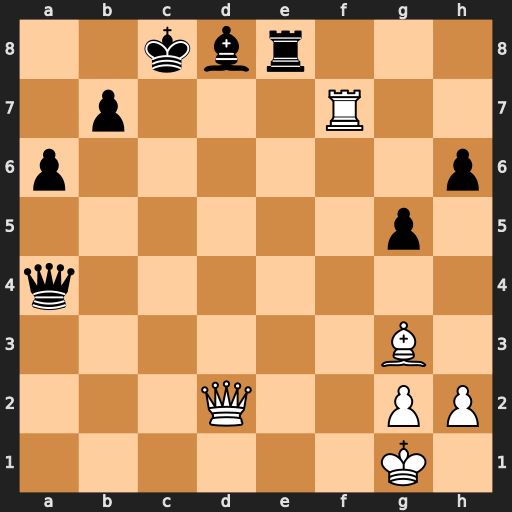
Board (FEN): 2kbr3/1p3R2/p6p/6p1/q7/6B1/3Q2PP/6K1
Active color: w
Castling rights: -
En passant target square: -
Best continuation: Qd6 Qa1+ Rf1